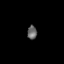
Tissue: prostate
Cell type: Fibroblasts
Senescence score: 0.7913
Nuclear area (px): 129
Mean DAPI intensity: 100.628